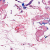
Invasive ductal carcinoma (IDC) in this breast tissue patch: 0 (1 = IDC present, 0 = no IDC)